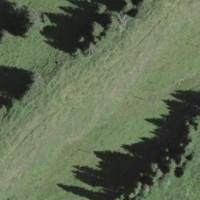
EUNIS habitat code: 24
Species observed at this site:
Saxifraga rotundifolia